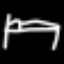
Label: bed